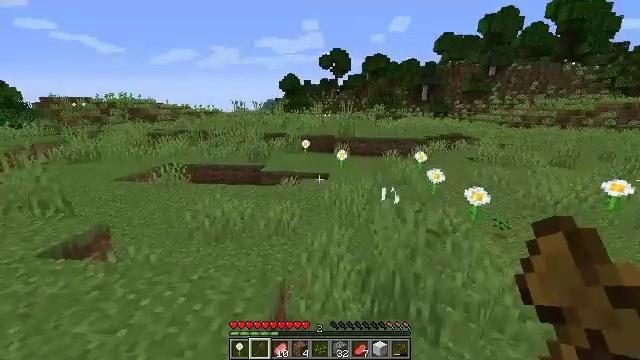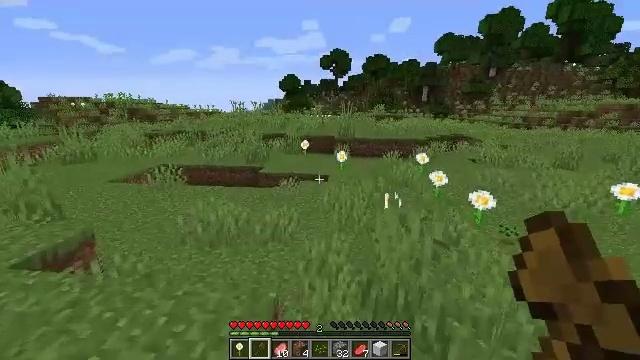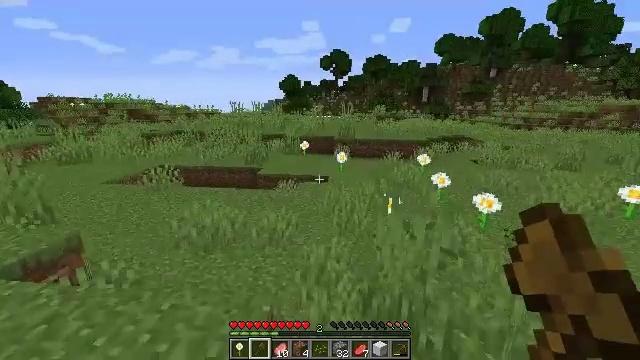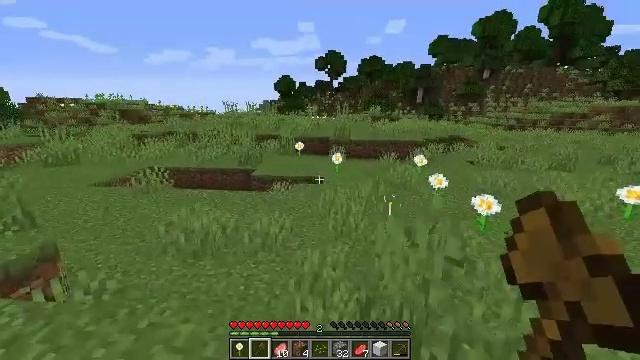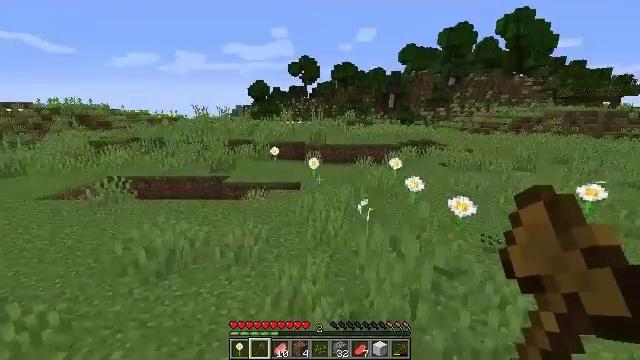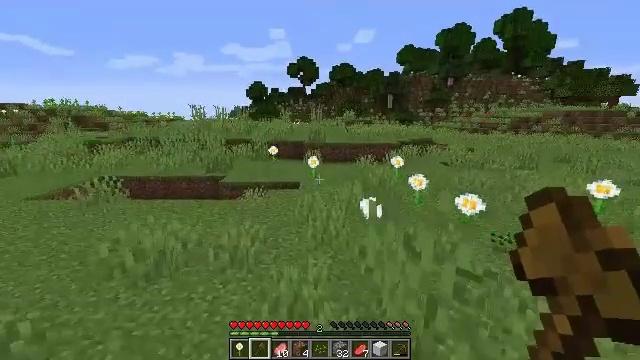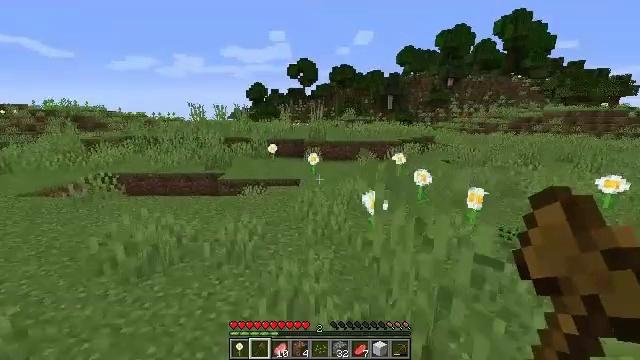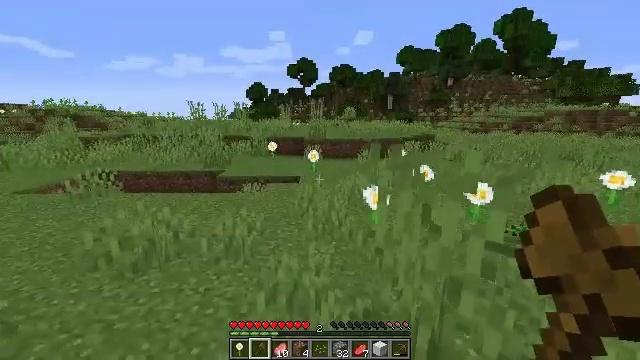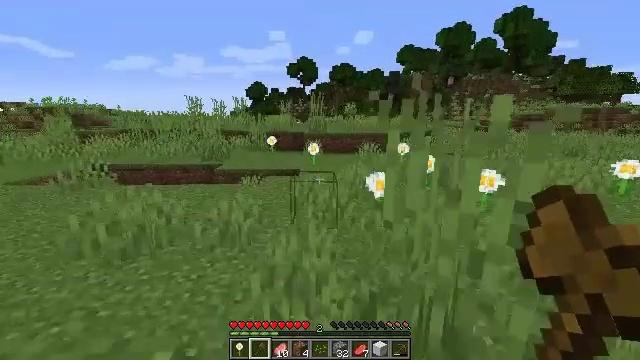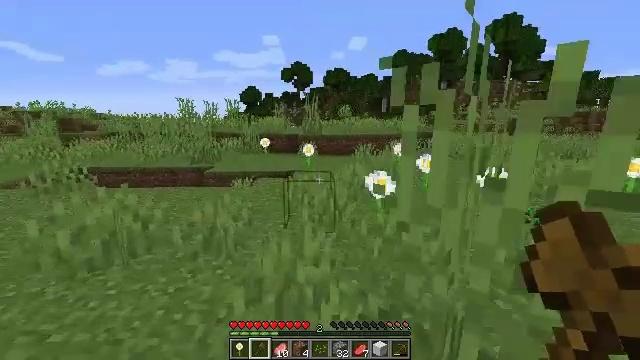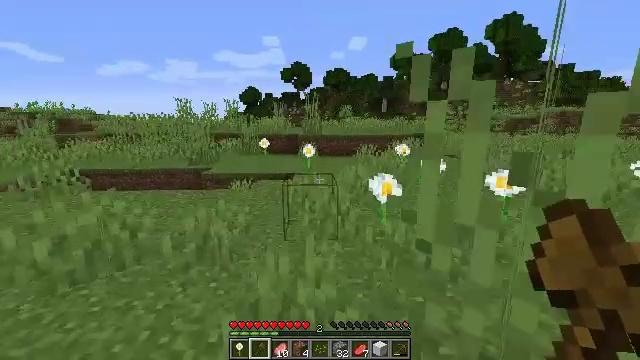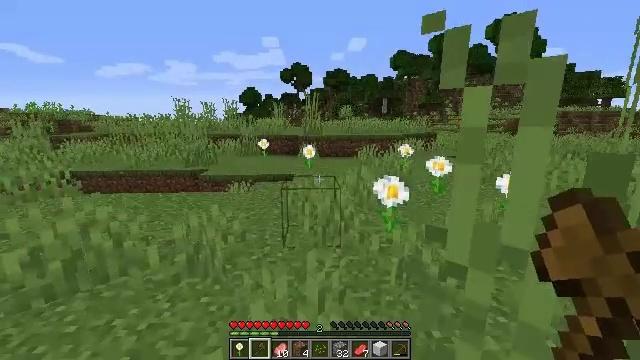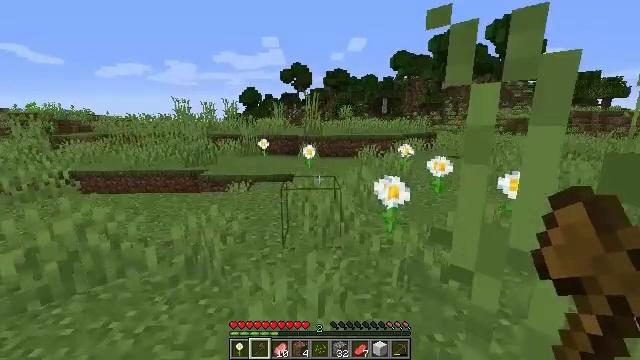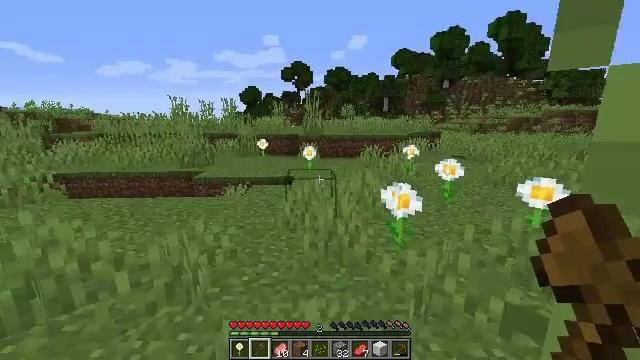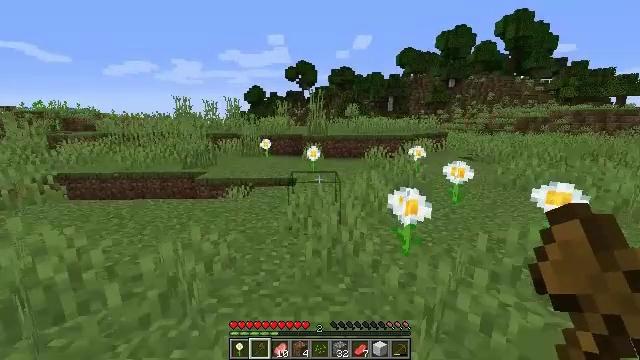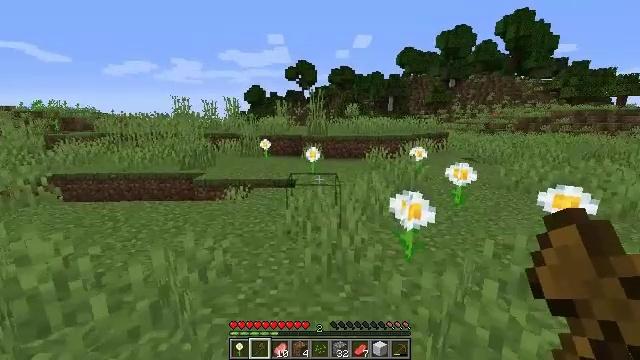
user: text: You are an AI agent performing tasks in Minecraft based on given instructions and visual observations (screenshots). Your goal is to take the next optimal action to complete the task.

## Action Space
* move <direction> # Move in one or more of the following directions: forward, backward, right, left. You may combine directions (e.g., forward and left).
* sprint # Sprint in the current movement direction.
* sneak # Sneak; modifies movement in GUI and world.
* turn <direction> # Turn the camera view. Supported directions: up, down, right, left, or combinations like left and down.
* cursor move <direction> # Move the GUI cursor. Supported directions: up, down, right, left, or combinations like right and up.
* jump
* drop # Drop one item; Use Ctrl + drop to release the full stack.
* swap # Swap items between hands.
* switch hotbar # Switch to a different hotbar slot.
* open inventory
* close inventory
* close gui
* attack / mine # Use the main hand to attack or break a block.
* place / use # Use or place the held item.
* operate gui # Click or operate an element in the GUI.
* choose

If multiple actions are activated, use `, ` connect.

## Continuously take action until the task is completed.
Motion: motion action
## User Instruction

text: Mine the oxeye daisy flower.
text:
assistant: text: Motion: move forward
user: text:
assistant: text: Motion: move forward
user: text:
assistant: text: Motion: move forward, turn right
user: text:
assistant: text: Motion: move forward, turn right and up
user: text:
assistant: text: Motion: move forward
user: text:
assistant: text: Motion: move forward
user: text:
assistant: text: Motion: move forward
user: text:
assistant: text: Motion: move forward, sprint
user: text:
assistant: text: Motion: move forward, sprint, turn right and up
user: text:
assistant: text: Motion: move forward, sprint
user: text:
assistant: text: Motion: move forward, sprint
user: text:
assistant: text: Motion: move forward
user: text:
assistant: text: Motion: move forward
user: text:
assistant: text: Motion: move forward
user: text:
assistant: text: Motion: move forward
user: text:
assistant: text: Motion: move forward
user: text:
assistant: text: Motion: move forward
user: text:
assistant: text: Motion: move forward
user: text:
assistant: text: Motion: move forward
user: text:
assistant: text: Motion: move forward
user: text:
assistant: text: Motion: move forward
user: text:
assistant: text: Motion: move forward
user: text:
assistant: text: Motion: move forward
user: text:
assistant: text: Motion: move forward
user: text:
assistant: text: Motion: move forward
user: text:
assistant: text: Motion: move forward
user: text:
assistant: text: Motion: move forward
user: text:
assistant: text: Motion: move forward
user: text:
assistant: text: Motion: move forward
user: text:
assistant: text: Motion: move forward